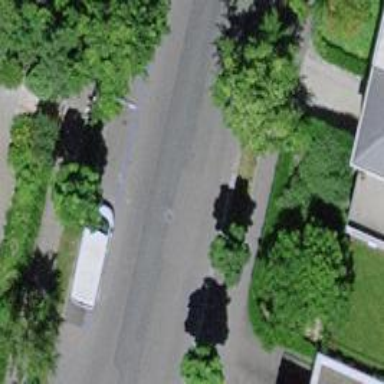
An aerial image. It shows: Avenue lined with trees.